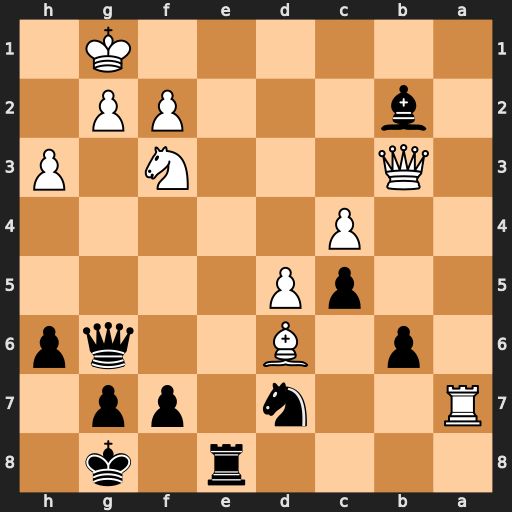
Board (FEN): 4r1k1/R2n1pp1/1p1B2qp/2pP4/2P5/1Q3N1P/1b3PP1/6K1
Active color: b
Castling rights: -
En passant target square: -
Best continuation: Qb1+ Kh2 Be5+ Nxe5 Qxb3